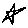
Label: star